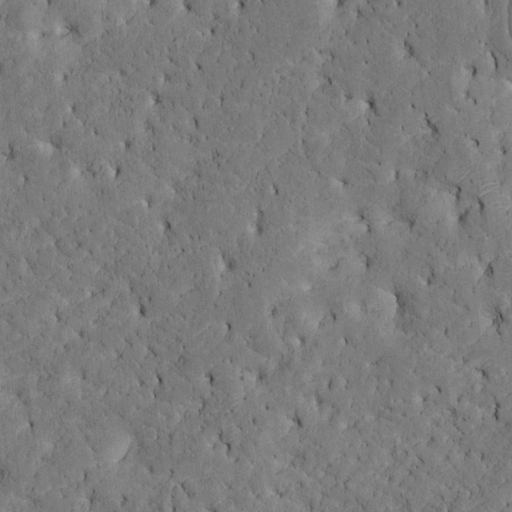
Classes present: Background